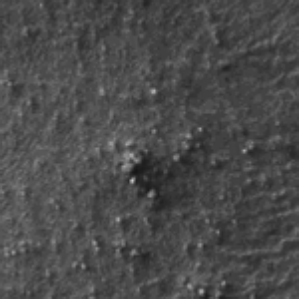
Label: frost